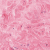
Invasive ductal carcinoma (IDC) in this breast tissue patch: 0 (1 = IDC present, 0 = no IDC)